Aerial crown-view tile of a tropical tree (Barro Colorado Island, Panama), acquired 20241014:
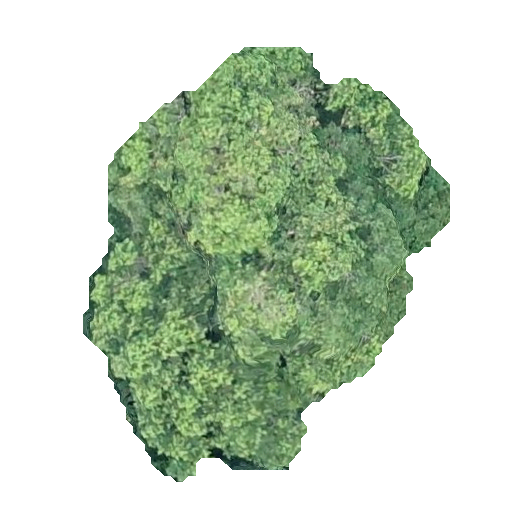
Species: Calophyllum longifolium
GBIF accepted scientific name: Calophyllum longifolium
Crown area: 164.796 m²